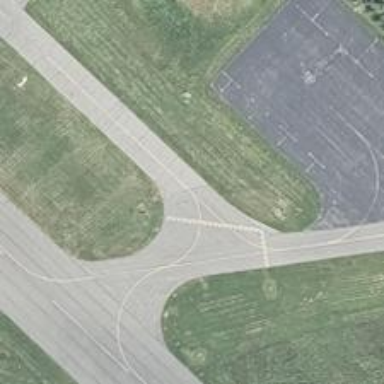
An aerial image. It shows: View of taxiway at the airport.